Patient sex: M
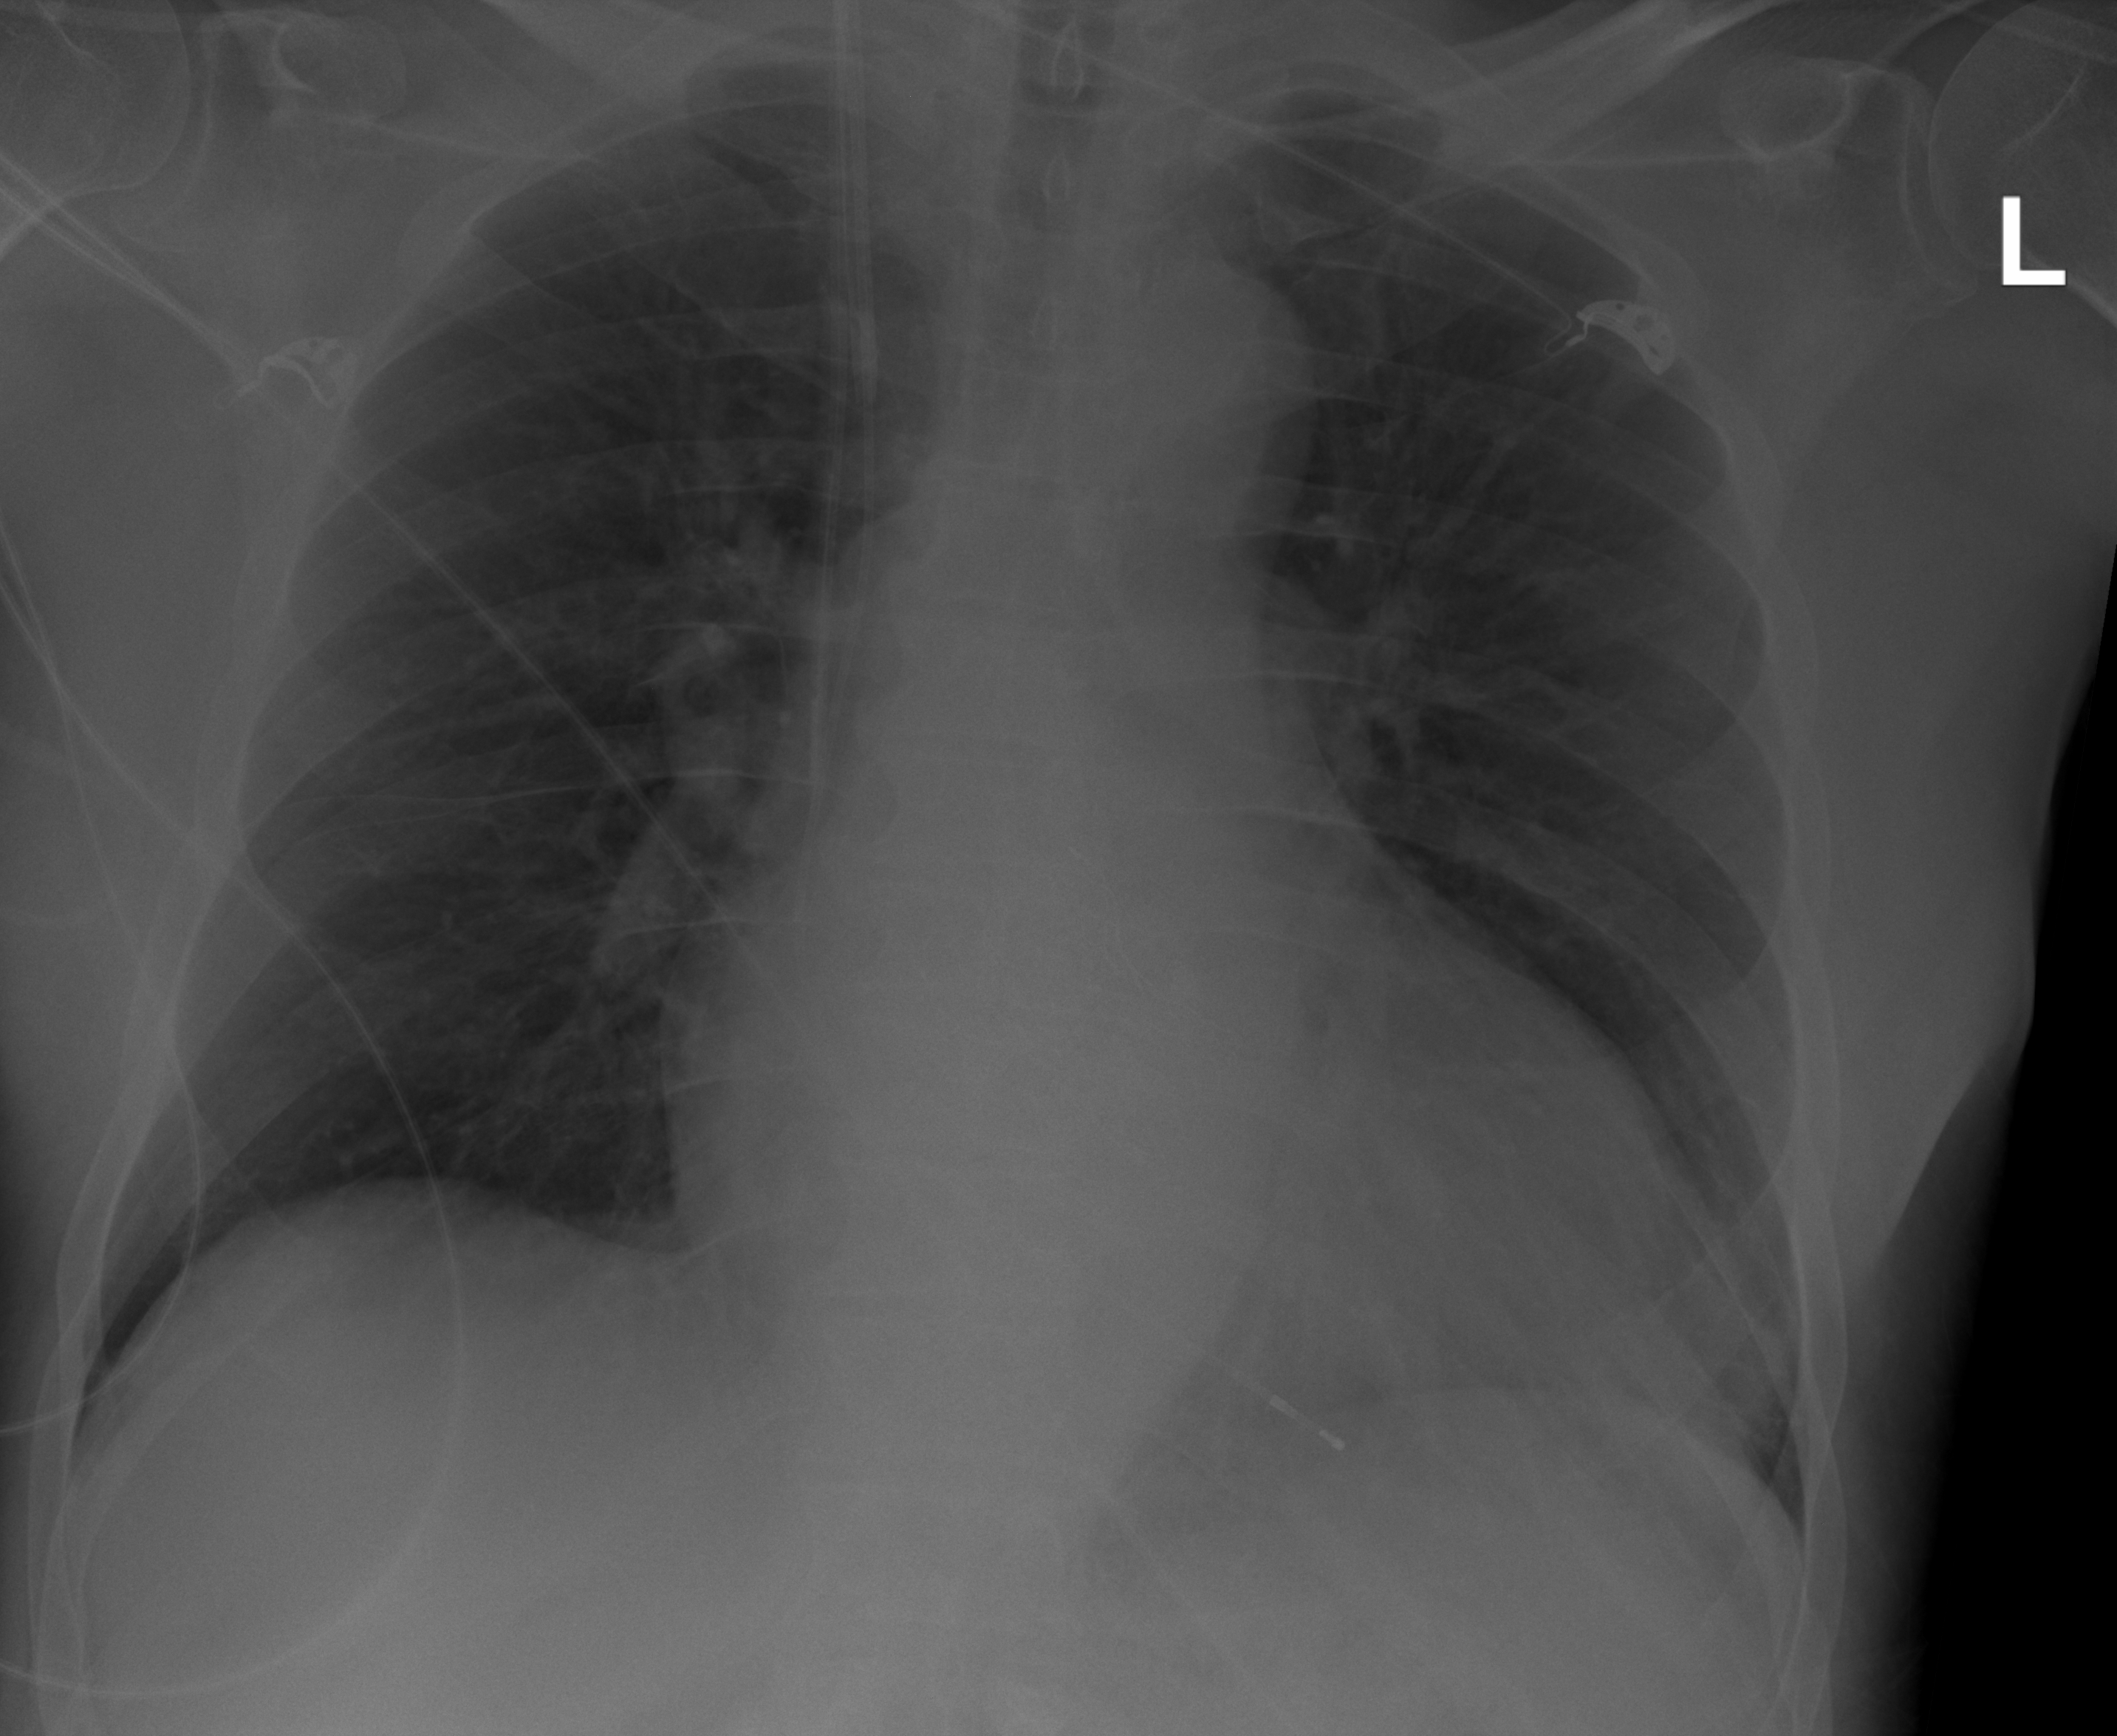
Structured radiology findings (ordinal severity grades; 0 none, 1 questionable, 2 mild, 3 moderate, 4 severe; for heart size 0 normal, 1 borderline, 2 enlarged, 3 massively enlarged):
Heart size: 2
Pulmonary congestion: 0
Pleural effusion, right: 0
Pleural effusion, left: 0
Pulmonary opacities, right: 0
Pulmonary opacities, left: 0
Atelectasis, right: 0
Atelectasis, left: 2